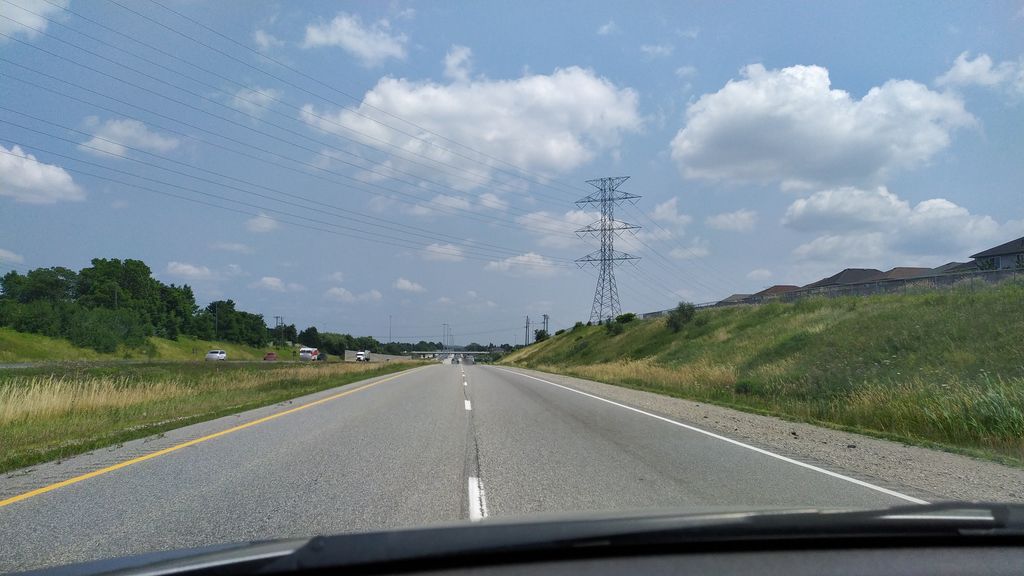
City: kitchener-waterloo